Question: I have created an application in Qt/C++, by default, I have in my main :
'''
int main(int argc, char *argv[])
{
QApplication app(argc, argv);
MainUI MyWindow(*MyData);
MyWindow.show();
return app.exec();
}
'''
MainUi is a class which is used to declare what is supposed to be displayed inside the QApplication.
'''
PulsMainUI::PulsMainUI(MyData& mydata) :
m_data(mydata)
{
setWindowTitle(QString::fromUtf8("Browser"));
resize(800,600);
setUnifiedTitleAndToolBarOnMac(true);
QWidget *TopBarWidget = new QWidget();
TopBarWidget->setFixedHeight(61);
QHBoxLayout *TopBarLayout = new QHBoxLayout(TopBarWidget);
...
/*about*/
aboutAction = new QAction(tr("&About"),this);
connect(aboutAction, SIGNAL(triggered()),this ,SLOT(aboutPuls()));
/*Overall Layout*/
QWidget *MainWindowWidget = new QWidget();
MainWindowWidget->addAction(aboutAction);
QVBoxLayout *MainWindowLayout = new QVBoxLayout(MainWindowWidget);
MainWindowLayout->setSpacing(0);
...
setCentralWidget(MainWindowWidget);
show();
}
'''
This part is working fine apart of
'''
aboutAction = new QAction(tr("&About"),this);
connect(aboutAction, SIGNAL(triggered()),this ,SLOT(aboutPuls()));
MainWindowWidget->addAction(aboutAction);
'''
My goal is not to create a new menu but just a new action in the default available menu. By default, QApplication create a menu 'puls_connect', it's the name of my project with the "Exit" action. I just want to add inside the "About"

Any idea ?
Thanks
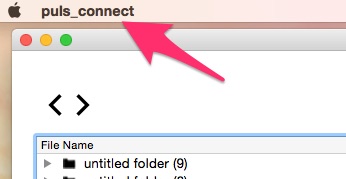
Answer: You need to create a top level 'Help' menu and add 'About' action into it. Qt will automatically move it to the main application menu on OS X.
An example:
'''
QMenu *helpMenu = new QMenu("Help", this);
helpMenu->addAction("About");
menuBar()->addMenu(helpMenu);
'''